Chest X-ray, PA view. Patient: 45 years old, sex F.
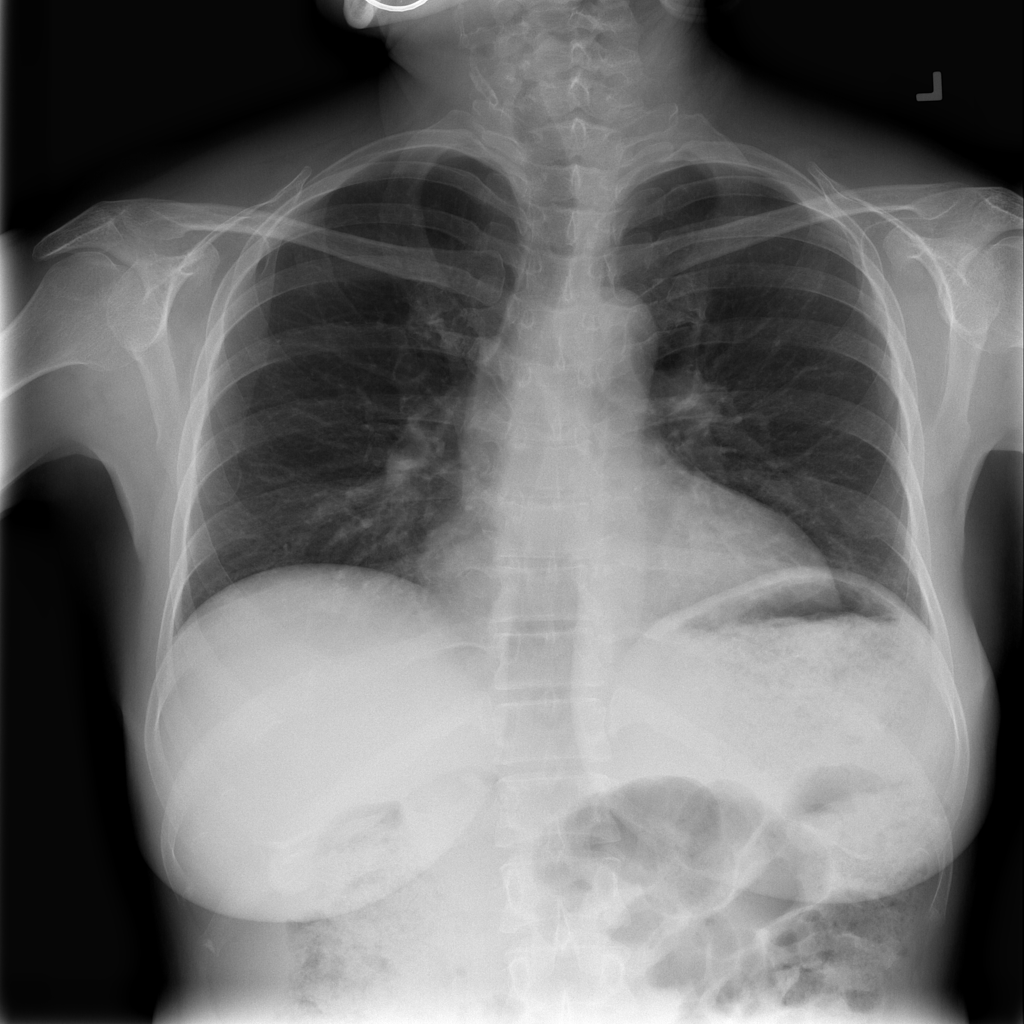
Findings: Infiltration